Question: I had accidentally switched on the formatting symbols to show (don't exactly remember the key sequence). Now my query looks like below.

I would like to disable it but I could not find anything like that. It is creating a lot of confusion.
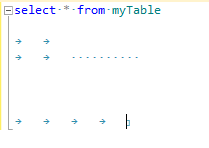
Answer: The setting is called "View White Space" and is located under the Edit -> Advanced submenu: